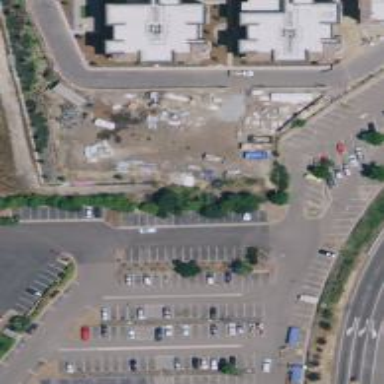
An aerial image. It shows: Surface parking lot with asphalt. It is park and ride facility.